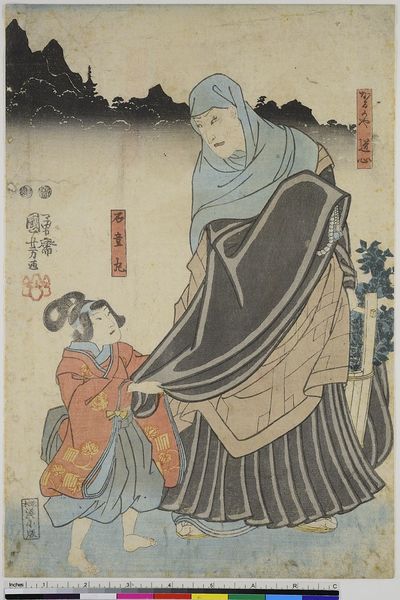
Titel: Karukaya-doshin und sein Sohn Ishido-maru
Künstler: Utagawa Kuniyoshi
Standort: Hamburg
Institution: Museum für Kunst und Gewerbe Hamburg
Schlagwörter: vater, holzschnitt, druckgraphik, druckgrafik, zeit, sohn, farbholzschnitt, edo, reproduktionen, druckerzeugnisse